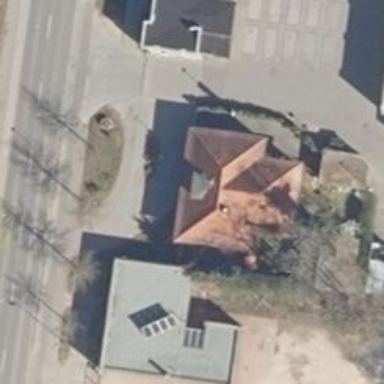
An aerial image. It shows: Building.